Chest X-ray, PA view. Patient: 52 years old, sex M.
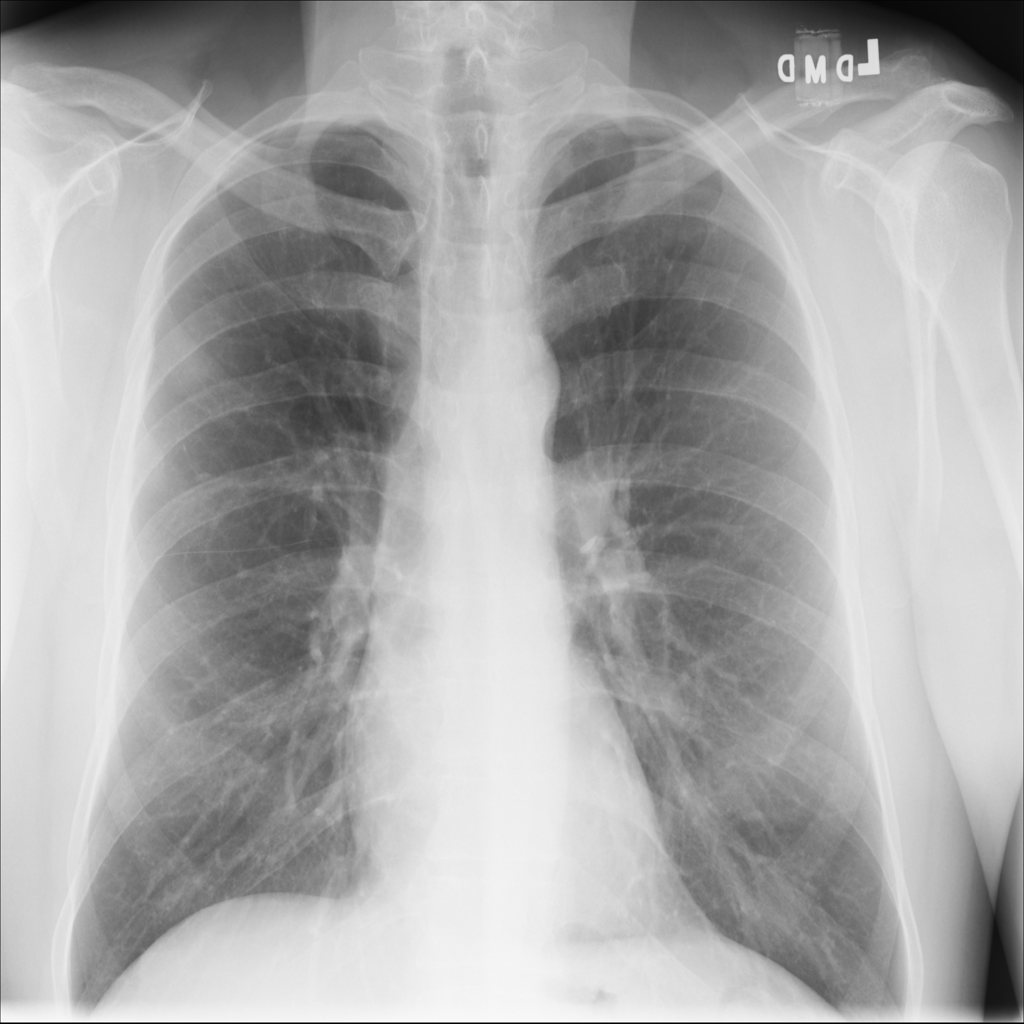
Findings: No Finding